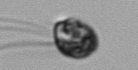
Label: flagellate_morphotype1